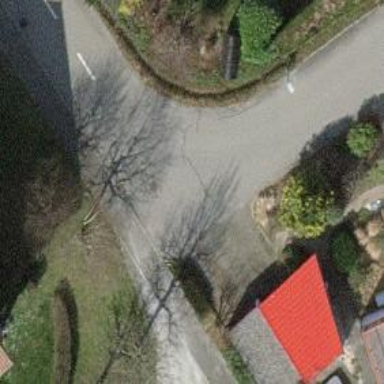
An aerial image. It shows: Residential road with asphalt surface.